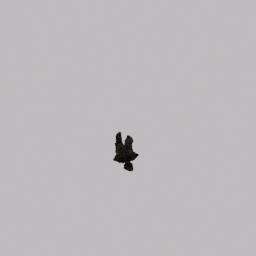
Label: people